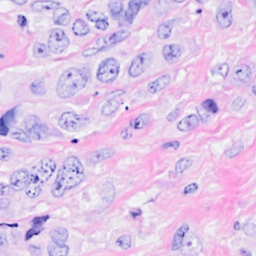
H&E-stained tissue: Breast